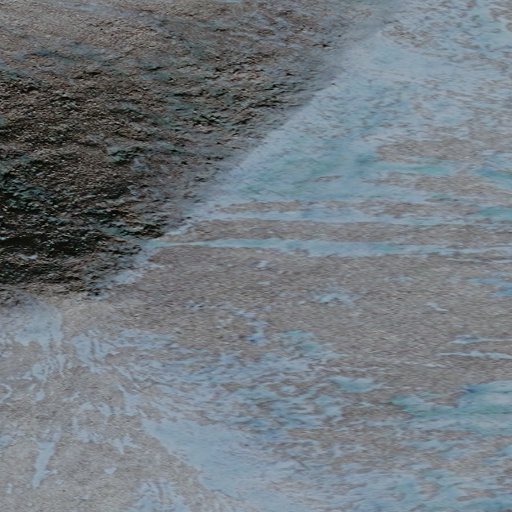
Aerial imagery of mountain in Alaska named Figure Four Mountain containing only unknown